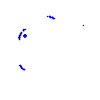
Particle: proton